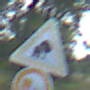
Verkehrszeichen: UnzureichendesLichtraumprofil
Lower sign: UeberholverbotKraftfahrzeuge
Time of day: MorningAfternoon
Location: Outdoor (Nature)
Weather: PartlyCloudy
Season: NotSpecified
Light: Natural